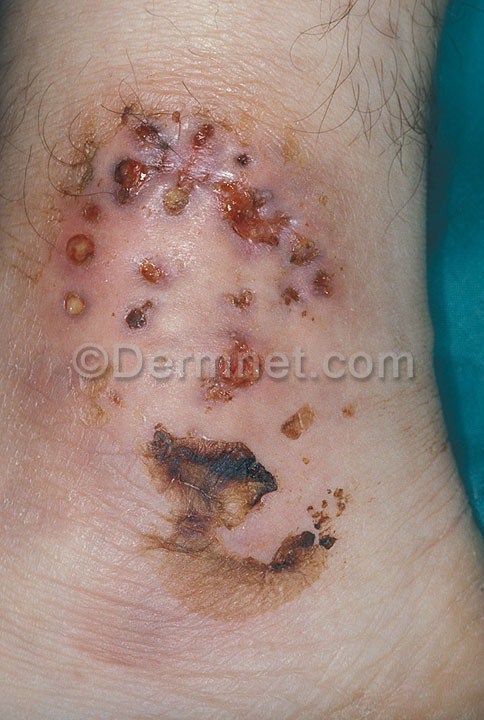
Disease: Vasculitis Photos